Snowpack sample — Buffalo Mountain, Silverthorne, Colorado, USA (1/25/25, 10:11 AM MST)
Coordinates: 39.6222, -106.1139
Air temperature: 22 °F
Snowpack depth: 110 cm
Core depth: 30 cm
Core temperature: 42.8 °F
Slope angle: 12°, slope face: 102°
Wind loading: high
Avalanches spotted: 0
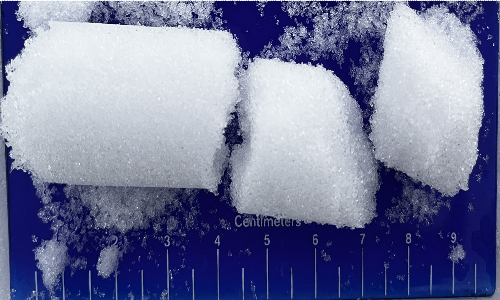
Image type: core
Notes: No avalanches nearby, collected on the outskirts of a fire break 15 meters from the treeline, on way to Buffalo and Red Mountain